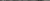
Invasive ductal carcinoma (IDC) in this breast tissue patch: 0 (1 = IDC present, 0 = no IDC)